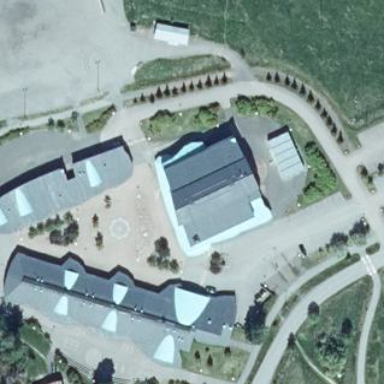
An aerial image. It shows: View of roof of building.